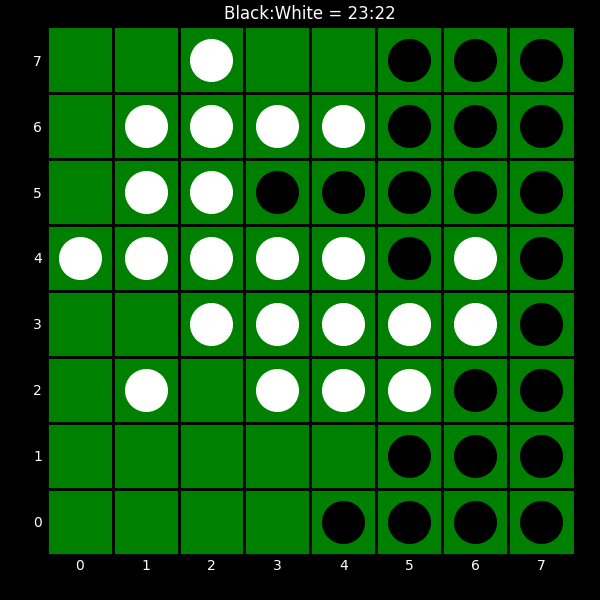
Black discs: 23
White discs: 22